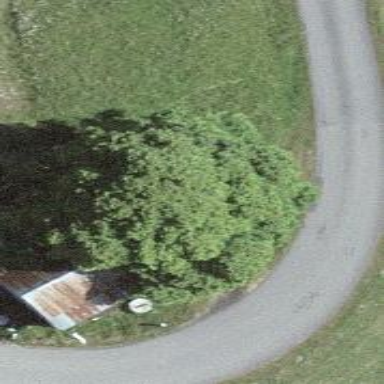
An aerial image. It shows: Beautiful tree in nature.